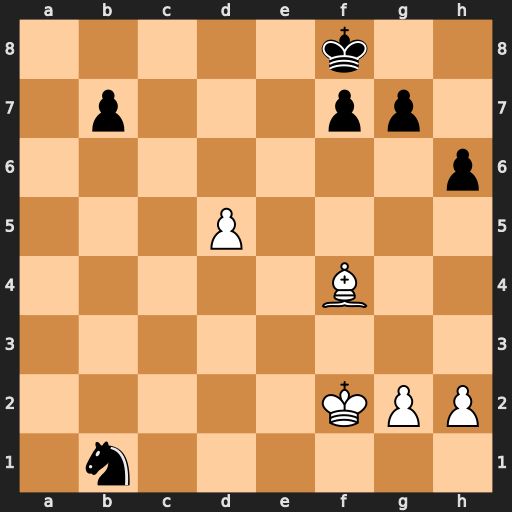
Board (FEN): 5k2/1p3pp1/7p/3P4/5B2/8/5KPP/1n6
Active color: w
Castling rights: -
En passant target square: -
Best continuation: Bd6+ Ke8 Bb4